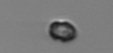
Label: Heterocapsa_rotundata